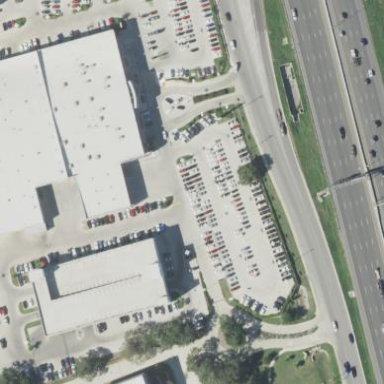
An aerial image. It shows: Car shop building.